Question: In my project I use GWT charts -
'''
<inherits name="com.googlecode.gwt.charts.Charts"/>
'''
I want to remove vertical line from where all bars starts and also to reduce the space between bars. Is it possible? I have tried several times but I haven't got a success.
Here is my java code:
'''
BarChart chart = new BarChart();
BarChartOptions opt = BarChartOptions.create();
opt.setEnableInteractivity(true);
opt.setTitle("Statistic");
DataTable dataTable = DataTable.create();
dataTable.addColumn(ColumnType.STRING, "Name");
dataTable.addColumn(ColumnType.NUMBER, "Stocks!");
dataTable.addRows(3);
dataTable.setValue(0, 0, "Units");
dataTable.setValue(1, 0, "Stock");
dataTable.setValue(2, 0, "Invoices");
dataTable.setValue(0, 1, 743644);
dataTable.setValue(1, 1, 22628);
dataTable.setValue(2, 1, 10);
// Draw the chart
chart.draw(dataTable, opt);
'''

'''
I found the way to reduce the size between bars with this:
ChartArea chartArea = ChartArea.create();
chartArea.setHeight(50);
opt.setChartArea(chartArea);
'''
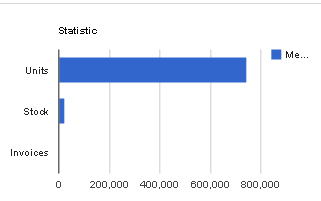
Answer: ## Removing Vertical Axis Line
You can only remove the vertical axis bar by setting it to the same color as the background. In this case, white:
> '''
AxisOptions hAxisOptions = AxisOptions.create();
hAxisOptions.setBaselineColor("#FFF");
opt.setHAxisOptions(hAxisOptions);
'''

If you also want to remove the grid lines, set them to the background color as well since the minimum number grid lines you can specify is 2:
> '''
opt.setGridlineColor("#FFF");
'''

If you want the axis line to look the same as a grid line simple set them both to the same color:
> '''
AxisOptions hAxisOptions = AxisOptions.create();
hAxisOptions.setBaselineColor("#CCC");
opt.setGridlineColor("#CCC");
opt.setHAxisOptions(hAxisOptions);
'''

You can check the Google Charts documentation <URL> specifying all the possible bar chart options to verify this is the only way to achieve the desired effect. It is not simply a limitation of the GWT Visualization API.
## Reducing Space Between Bars
This doesn't seem to be supported directly by the GWT Visualization API but it is supported by Google Charts. With the addition of a native JavaScript method you can get around this limitation.
First, extend the class to include the native method:
'''
public class BarChartOptions extends Options {
protected BarChartOptions() {
}
public final native void setGroupWidth(String groupWidth) /*-{
this.bar = { groupWidth: groupWidth }
}-*/;
public static BarChartOptions create() {
return JavaScriptObject.createObject().cast();
}
}
'''
The new setGroupWidth method will now allow you to specify the bar width as a string percentage. E.g. "95%".
'''
BarChartOptions opts = BarChartOptions.create();
opts.setGroupWidth("95%");
// Set other chart options here
// E.g. Removing the axis line
AxisOptions axisOptions = AxisOptions.create();
axisOptions.setBaselineColor("#FFF");
opts.setHAxisOptions(axisOptions);
'''